Interaction volume radius: 5 \u00c5
Interaction volume height: 45 \u00c5
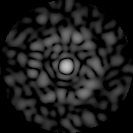
Disorder parameter: 0.8437